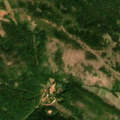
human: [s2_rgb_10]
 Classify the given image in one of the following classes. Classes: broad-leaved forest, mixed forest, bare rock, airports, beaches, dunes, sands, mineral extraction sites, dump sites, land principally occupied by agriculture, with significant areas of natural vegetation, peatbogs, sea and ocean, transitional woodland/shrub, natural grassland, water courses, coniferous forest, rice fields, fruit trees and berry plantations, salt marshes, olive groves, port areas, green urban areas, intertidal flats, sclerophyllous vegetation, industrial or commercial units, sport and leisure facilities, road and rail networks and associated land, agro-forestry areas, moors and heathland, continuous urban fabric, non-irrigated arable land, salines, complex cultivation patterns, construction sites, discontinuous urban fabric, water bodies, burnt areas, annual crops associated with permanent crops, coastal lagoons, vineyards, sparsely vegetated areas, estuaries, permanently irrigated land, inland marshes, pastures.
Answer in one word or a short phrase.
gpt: land principally occupied by agriculture, with significant areas of natural vegetation, broad-leaved forest, coniferous forest, mixed forest, transitional woodland/shrub